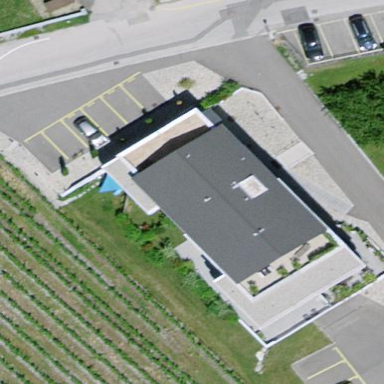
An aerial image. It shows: Gabled building with the roof oriented along its structure.